Field crop: maize
Growth stage: 2
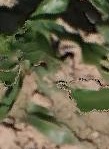
Species: maize